Field crop: maize
Growth stage: 2
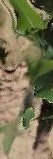
Species: maize